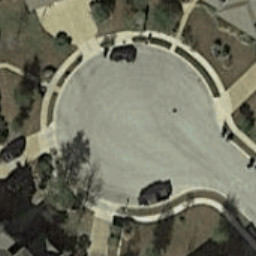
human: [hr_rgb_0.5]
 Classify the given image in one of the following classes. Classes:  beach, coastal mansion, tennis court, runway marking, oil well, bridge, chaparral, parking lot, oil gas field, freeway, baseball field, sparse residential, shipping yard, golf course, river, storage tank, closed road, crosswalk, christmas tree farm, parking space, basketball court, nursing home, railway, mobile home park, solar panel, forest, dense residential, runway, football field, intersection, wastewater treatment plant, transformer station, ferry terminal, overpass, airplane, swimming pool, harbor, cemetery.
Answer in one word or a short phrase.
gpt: closed road